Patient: sex M, age 73
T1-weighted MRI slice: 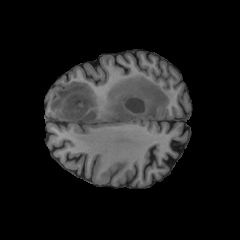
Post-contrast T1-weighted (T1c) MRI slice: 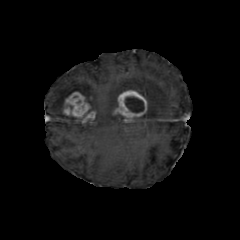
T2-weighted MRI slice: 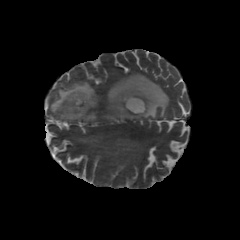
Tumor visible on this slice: yes
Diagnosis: Glioblastoma, IDH-wildtype
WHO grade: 4